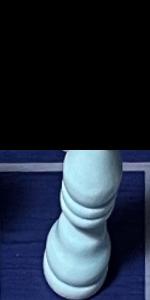
Label: Bishop_White